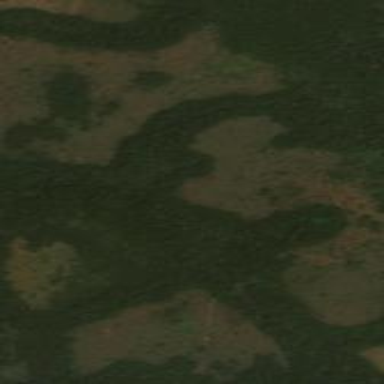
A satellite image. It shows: Savanna grassland.